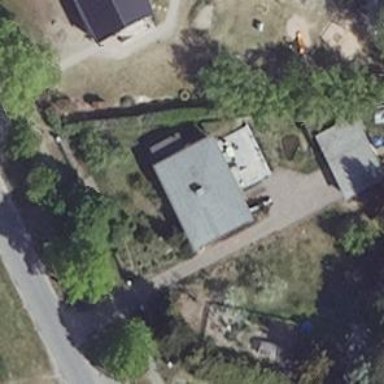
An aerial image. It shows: Simple house.